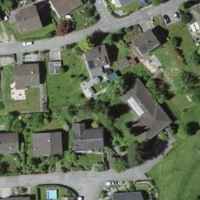
EUNIS habitat code: 55
Species observed at this site:
Campanula trachelium